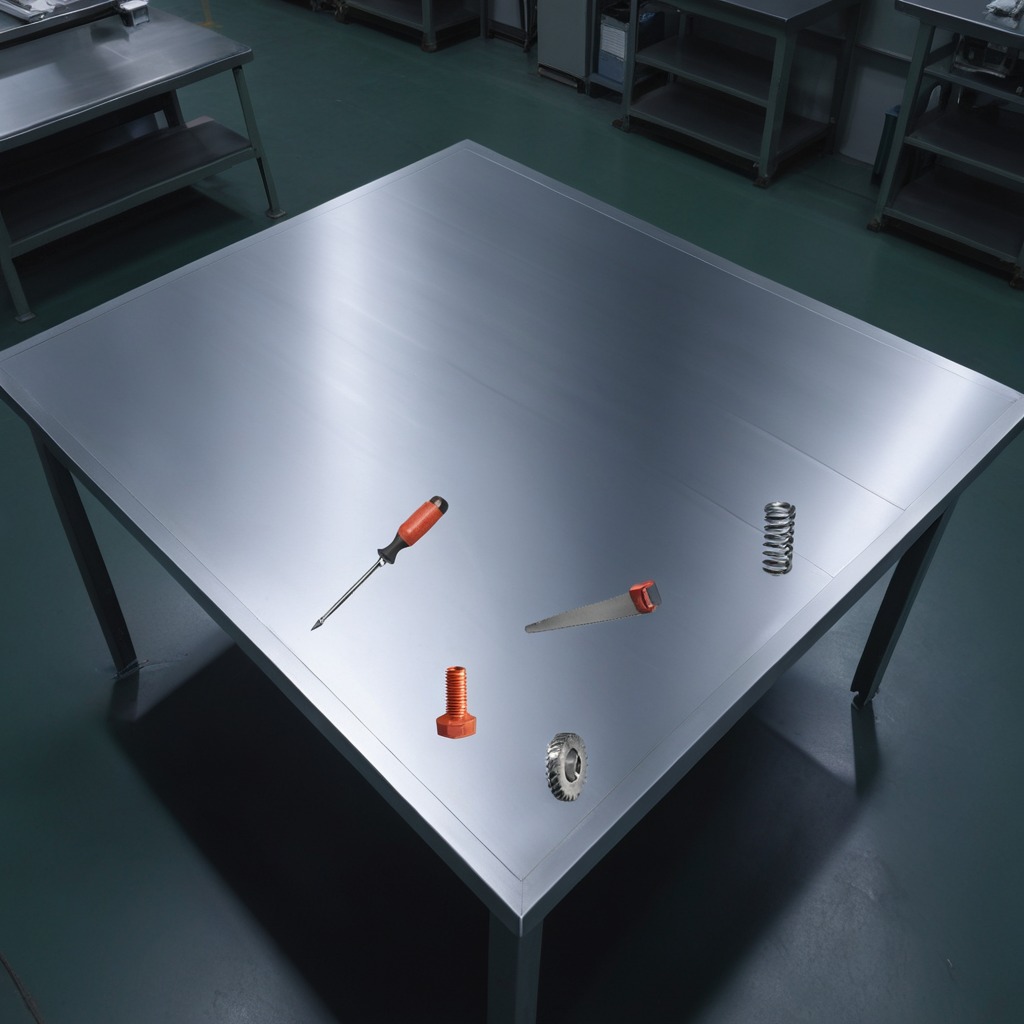
A steel gear with teeth, a metal machine screw, a coiled metal spring, a handheld metal saw, and a screwdriver are lying on the clean empty table in the evening.